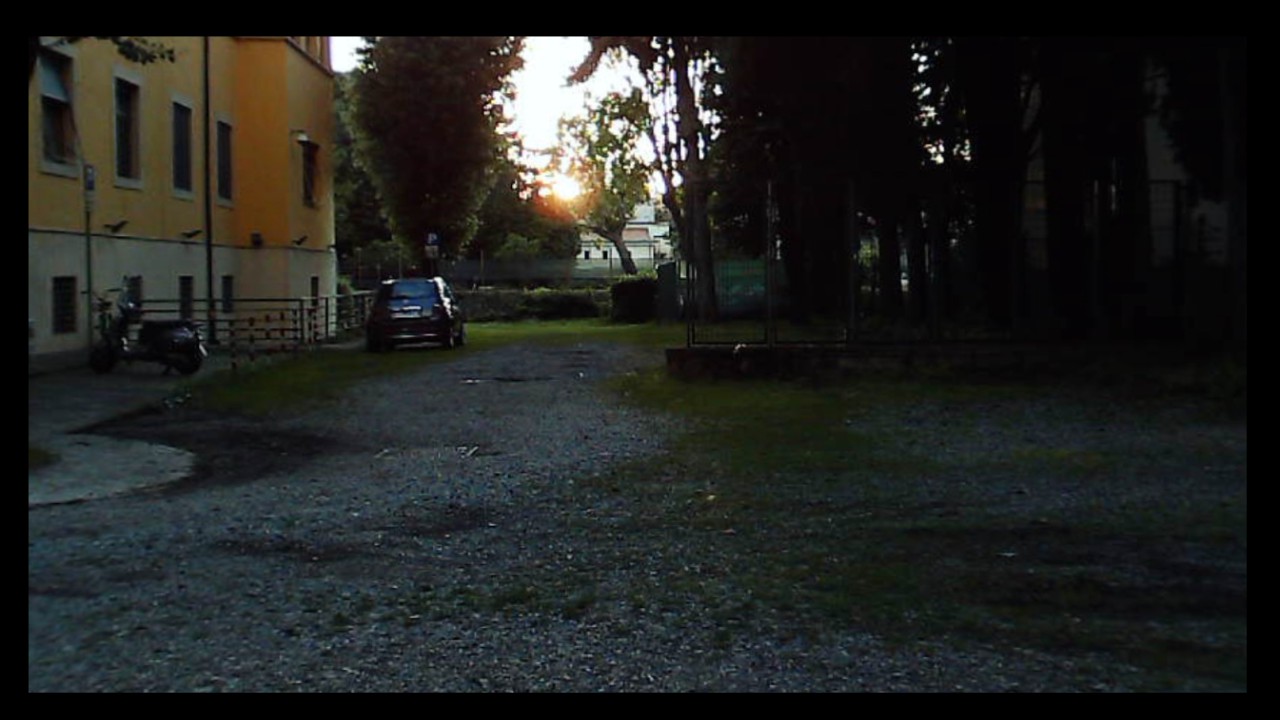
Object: DarwinFPV cineape20